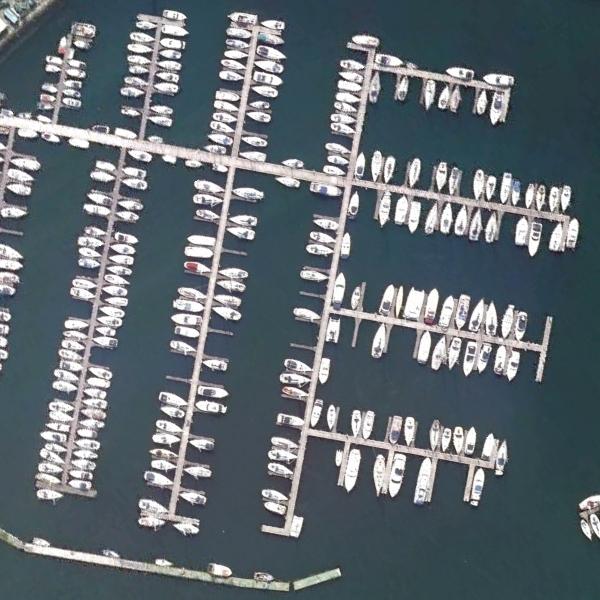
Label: Port